Question: Airflow scheduler kinda left me scratching my head for the past few days as it backfills dag runs even after 'catchup=False'.
My timezone-aware dag has a start date of '13-04-2021 19:30 PST' or '14-04-2021 2:30 UTC' and has the following configuration:
'''
# define DAG and its parameters
dag = DAG(
'backup_dag',
default_args=default_args,
start_date=pendulum.datetime(2021, 4, 13, 19, 30, tz='US/Pacific'), # set start_date in US/Pacific (PST) timezone
description='A data backup pipeline',
schedule_interval="30 19 * * *", # 7:30 PM every day
catchup=False,
is_paused_upon_creation=False
)
'''
This dag runs on an edge device, that edge device is sometimes on and sometimes off. I want this dag to basically schedule its run at '19:30 PST' or '2:30 UTC', whenever the edge device is on, otherwise don't. The weird thing is that when I deploy the container with the dag to the edge device the dag automatically starts its first run outside the scheduled interval, even though that interval has passed!

What am I missing here? I can't wrap my head around why the scheduler is doing this
Following is my understanding after reading all the documentation, please do correct me if I'm wrong.
DAG picked up by scheduler at '2021-04-19T011:30:00+00:00 UTC', ideally it should run at '2021-04-20T02:30:00+00:00 UTC' according to the dag config. All times below are in UTC
'''
Dag Start_date 1st run(skip catchup=false) 2nd run(skip catchup=false) 3rd run(skip catchup=false) 4th run(skip catchup=false)
2021-04-14T02:30:00+00:00 ---> 2021-04-15T02:30:00+00:00 ---> 2021-04-16T02:30:00+00:00 ---> 2021-04-17T02:30:00+00:00 ---> 2021-04-18T02:30:00+00:00 --->
5th run(skip catchup=false) 6th run(should execute)
2021-04-19T02:30:00+00:00 ---> 2021-04-20T02:30:00+00:00
'''
So, why is the 5th run taking place for interval '2021-04-18T02:30:00+00:00' to '2021-04-19T02:30:00+00:00' even though the interval has passed?
I want the DAG to only run when its interval has come.
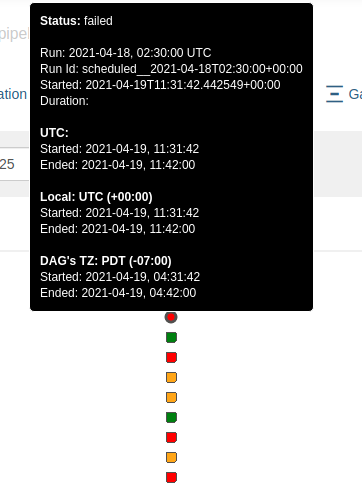
Answer: This is expected Airflow behavior:
> turn catchup off. [...] When turned off, the scheduler creates a DAG run only for the latest interval.
The corresponding example in the <URL> is similar to yours and explains the behavior in more detail.
A dirty workaround of which I can think is to set the 'schedule_interval=None' and actually trigger the DAG from cron using CLI.